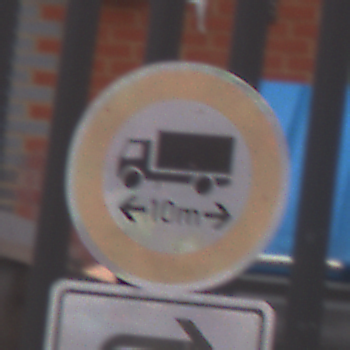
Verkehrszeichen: TatsaechlicheLaenge
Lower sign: RichtungsangabeDurchPfeile5
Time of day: MorningAfternoon
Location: Outdoor (Urban)
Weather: Overcast
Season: NotSpecified
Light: Natural